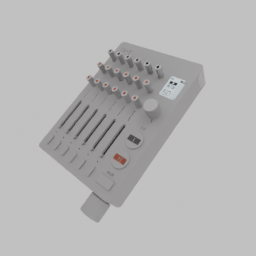
Label: electronics